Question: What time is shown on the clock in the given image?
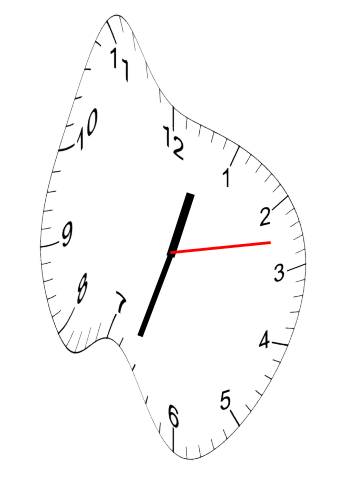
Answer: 12:33:13